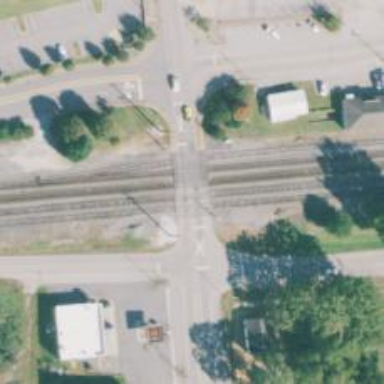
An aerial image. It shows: Level crossing with lights at the railway.